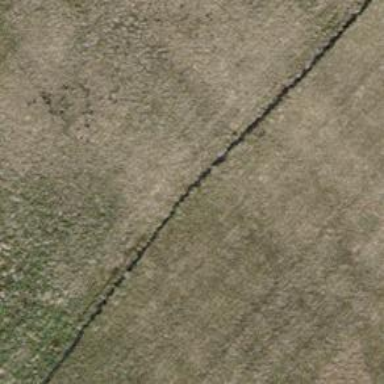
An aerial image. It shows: Ditch in the surroundings.